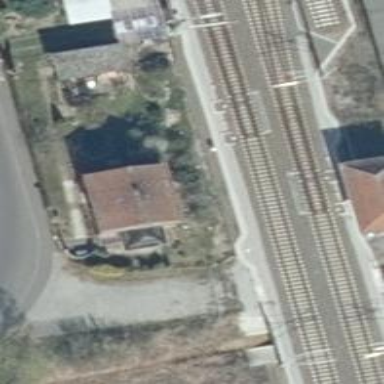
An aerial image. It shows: Railway switch.